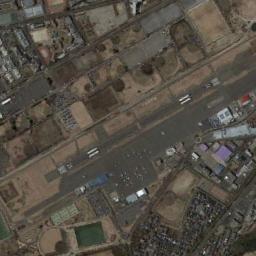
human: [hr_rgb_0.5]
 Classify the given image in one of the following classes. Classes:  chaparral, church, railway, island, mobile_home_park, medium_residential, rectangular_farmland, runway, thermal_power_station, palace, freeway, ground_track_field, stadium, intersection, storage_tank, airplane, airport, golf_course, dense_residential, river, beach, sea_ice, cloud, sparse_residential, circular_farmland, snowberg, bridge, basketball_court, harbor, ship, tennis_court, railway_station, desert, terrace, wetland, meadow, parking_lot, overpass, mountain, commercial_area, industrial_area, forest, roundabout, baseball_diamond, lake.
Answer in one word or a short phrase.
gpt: airport